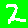
Digit: 2